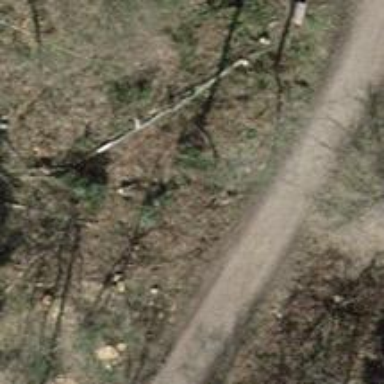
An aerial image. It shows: Compacted track road with grade3 tracktype.